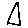
Label: triangle